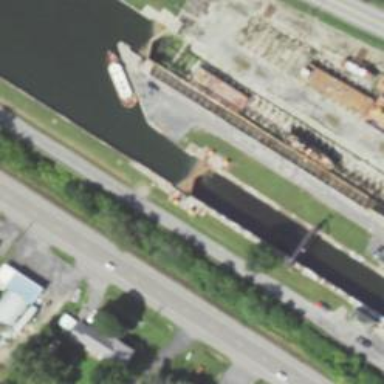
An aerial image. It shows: Lock gate on waterway.